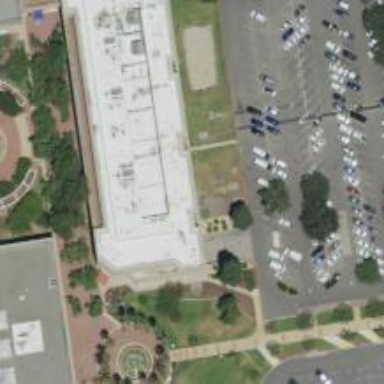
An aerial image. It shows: Public building.